Question: I have two lists:
'''
students = ['A', 'B', 'C']
marks = [45, 78, 12]
'''
I need to sort the 'students' list based on the 'marks' and display the output in a specific manner.
'''
students = ['student1', 'student2', 'student3']
marks = [45, 78, 12] #, 14, 48,]
sortedlist = sorted(zip(marks, students), reverse=True)
print(sortedlist)
'''
I am getting the output as:
'''
[(78, 'student2'), (45, 'student1'), (12, 'student3')]
'''
I want the output as:

Is it possible to achieve? Also in the output, I need only two highest numbers and not all elements in the zipped list.
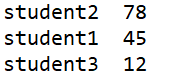
Answer: Simply format the 'print'ing but only for the 'n=2' first elements:
'''
for mark, name in sortedlist[:n]:
print(name, ' ', mark)
# one-liner: print('
'.join(name + ' ' + str(mark) for mark, name in sortedlist[:n]))
'''
And this prints:
'''
student2 78
student1 45
'''